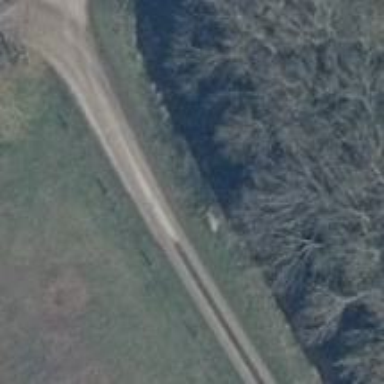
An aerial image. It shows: Track road with concrete plates of grade1 tracktype.